Question: I have an attribute called 'Age'. Some values in the 'Age' Attribute is not integer at all. For example, '12W, 30Lo, Giraffe'. I want to filter out values that are not an integer.

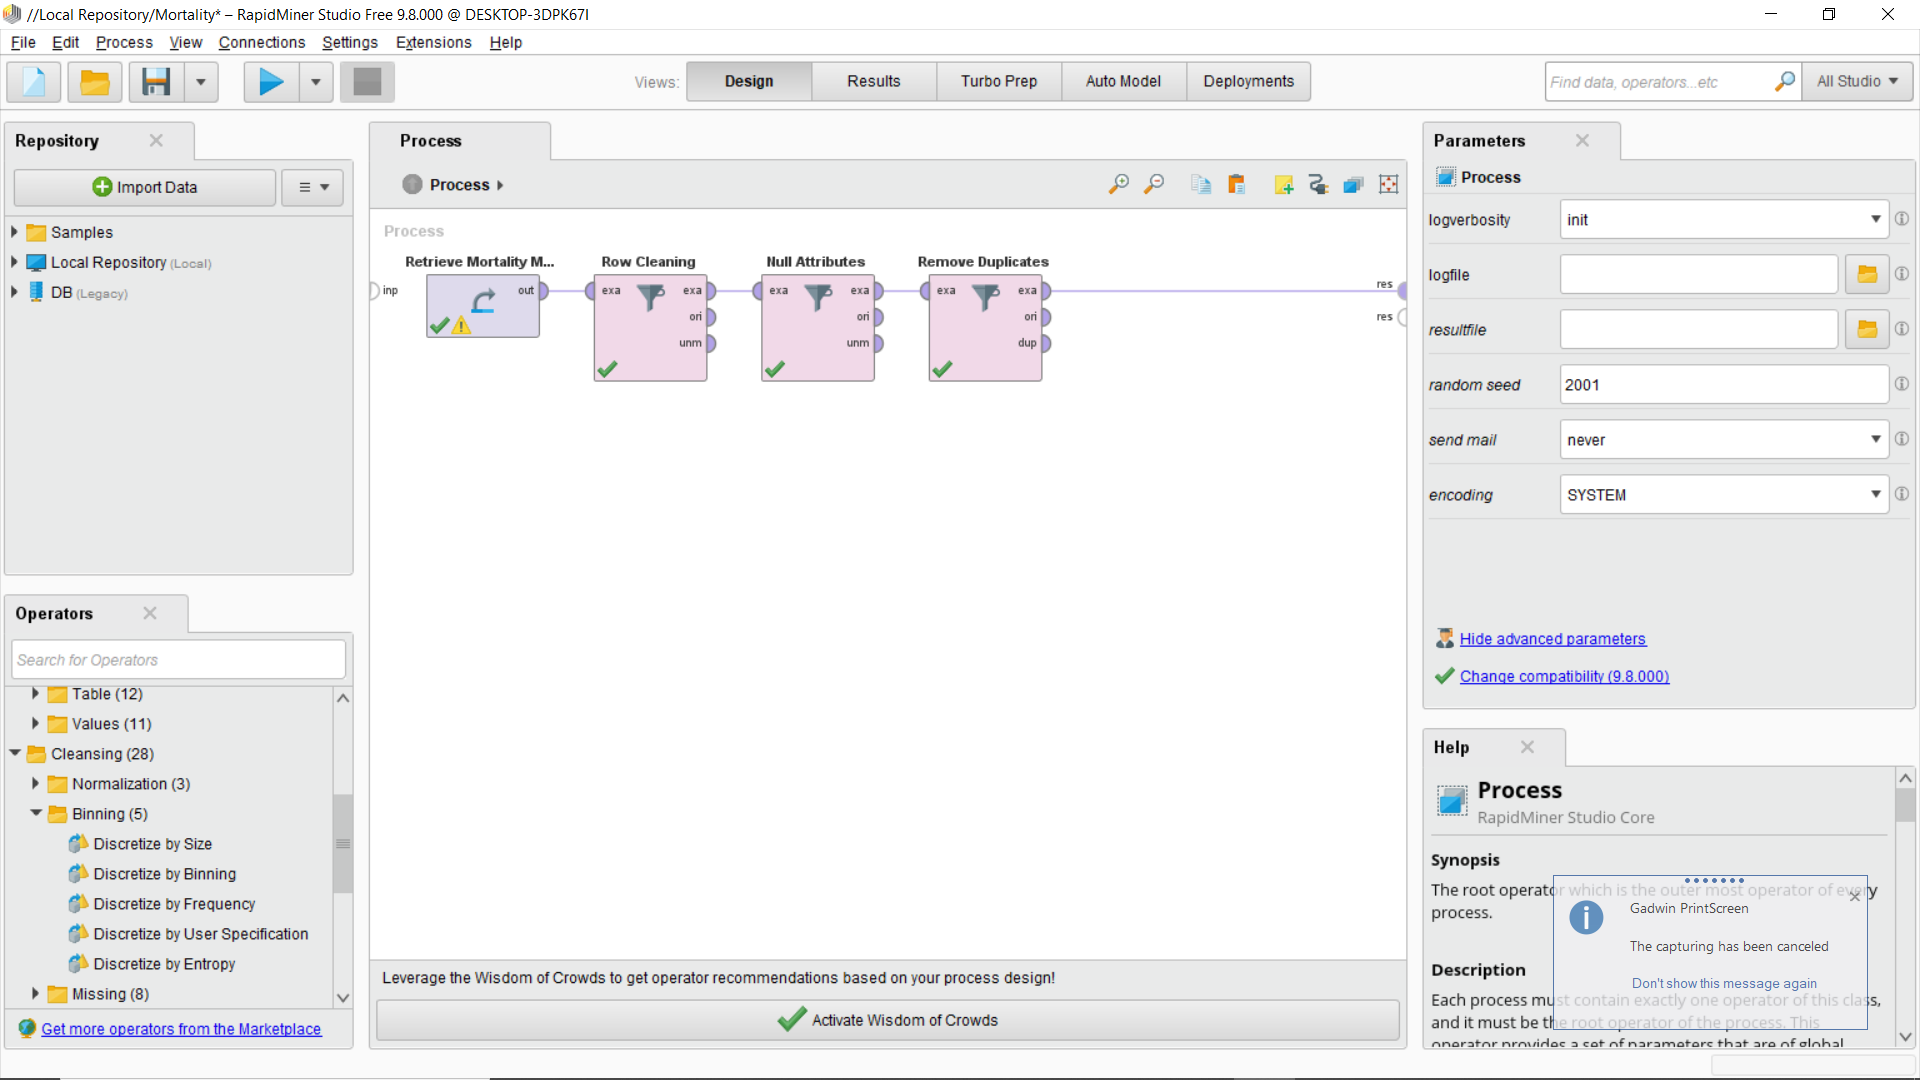
Answer: If you have mixed values, you should use the "Parse Numbers" operator to correctly handle the integer values. This operator has a parameter , set this to "replace with missing", so all non-integer values are set to missing values.
Afterwards, depending on your use case, you can simply continue your workflow or filter your examples to remove the examples with a missing value in the Age column.